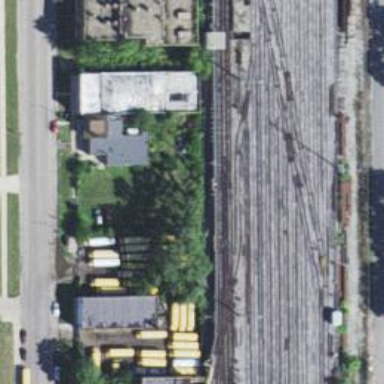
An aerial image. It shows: Bridge over electrified rail yard.